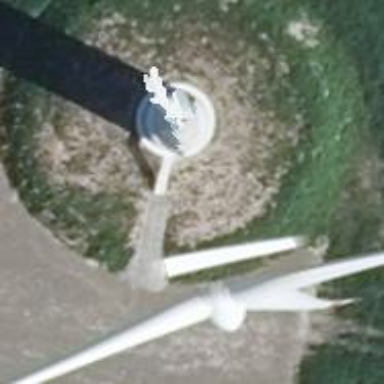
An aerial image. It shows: Wind generator of the horizontal axis type made by Vestas.